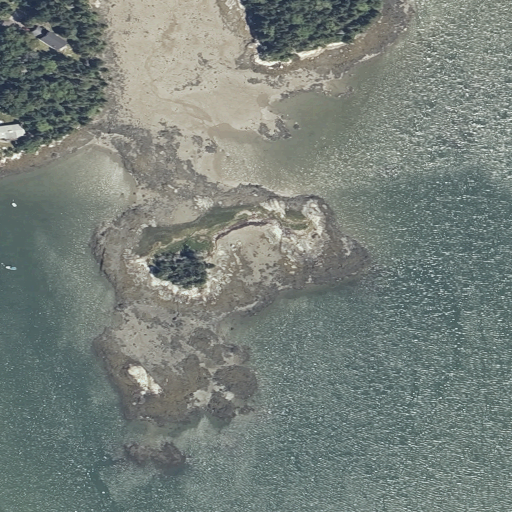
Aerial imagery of island in Maine named Fish Island containing open water, herbaceous wetlands, evergreen forest, low intensity development, open development, and mixed forest